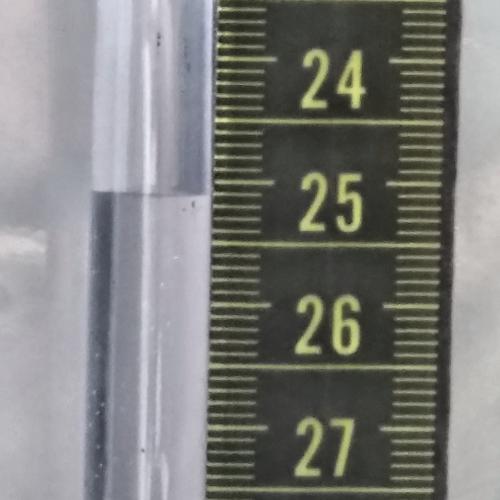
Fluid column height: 25.1 cm